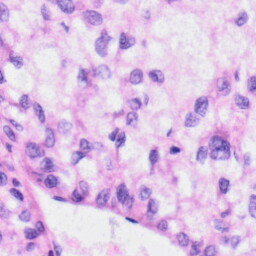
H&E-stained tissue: Liver